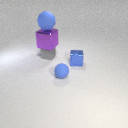
small blue metal cube to the right of small blue rubber sphere